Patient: sex M, age 58
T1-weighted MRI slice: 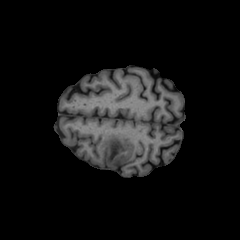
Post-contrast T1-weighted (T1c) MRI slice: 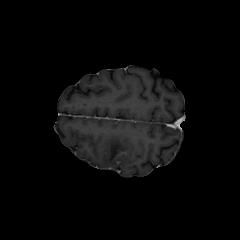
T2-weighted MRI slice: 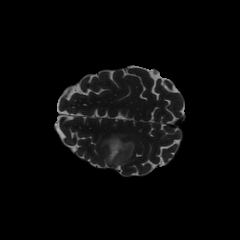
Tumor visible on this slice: yes
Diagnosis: Glioblastoma, IDH-wildtype
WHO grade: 4